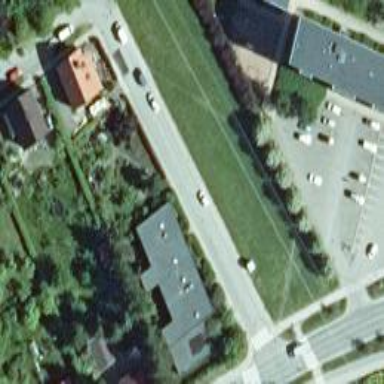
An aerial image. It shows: Village green area.